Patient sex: F
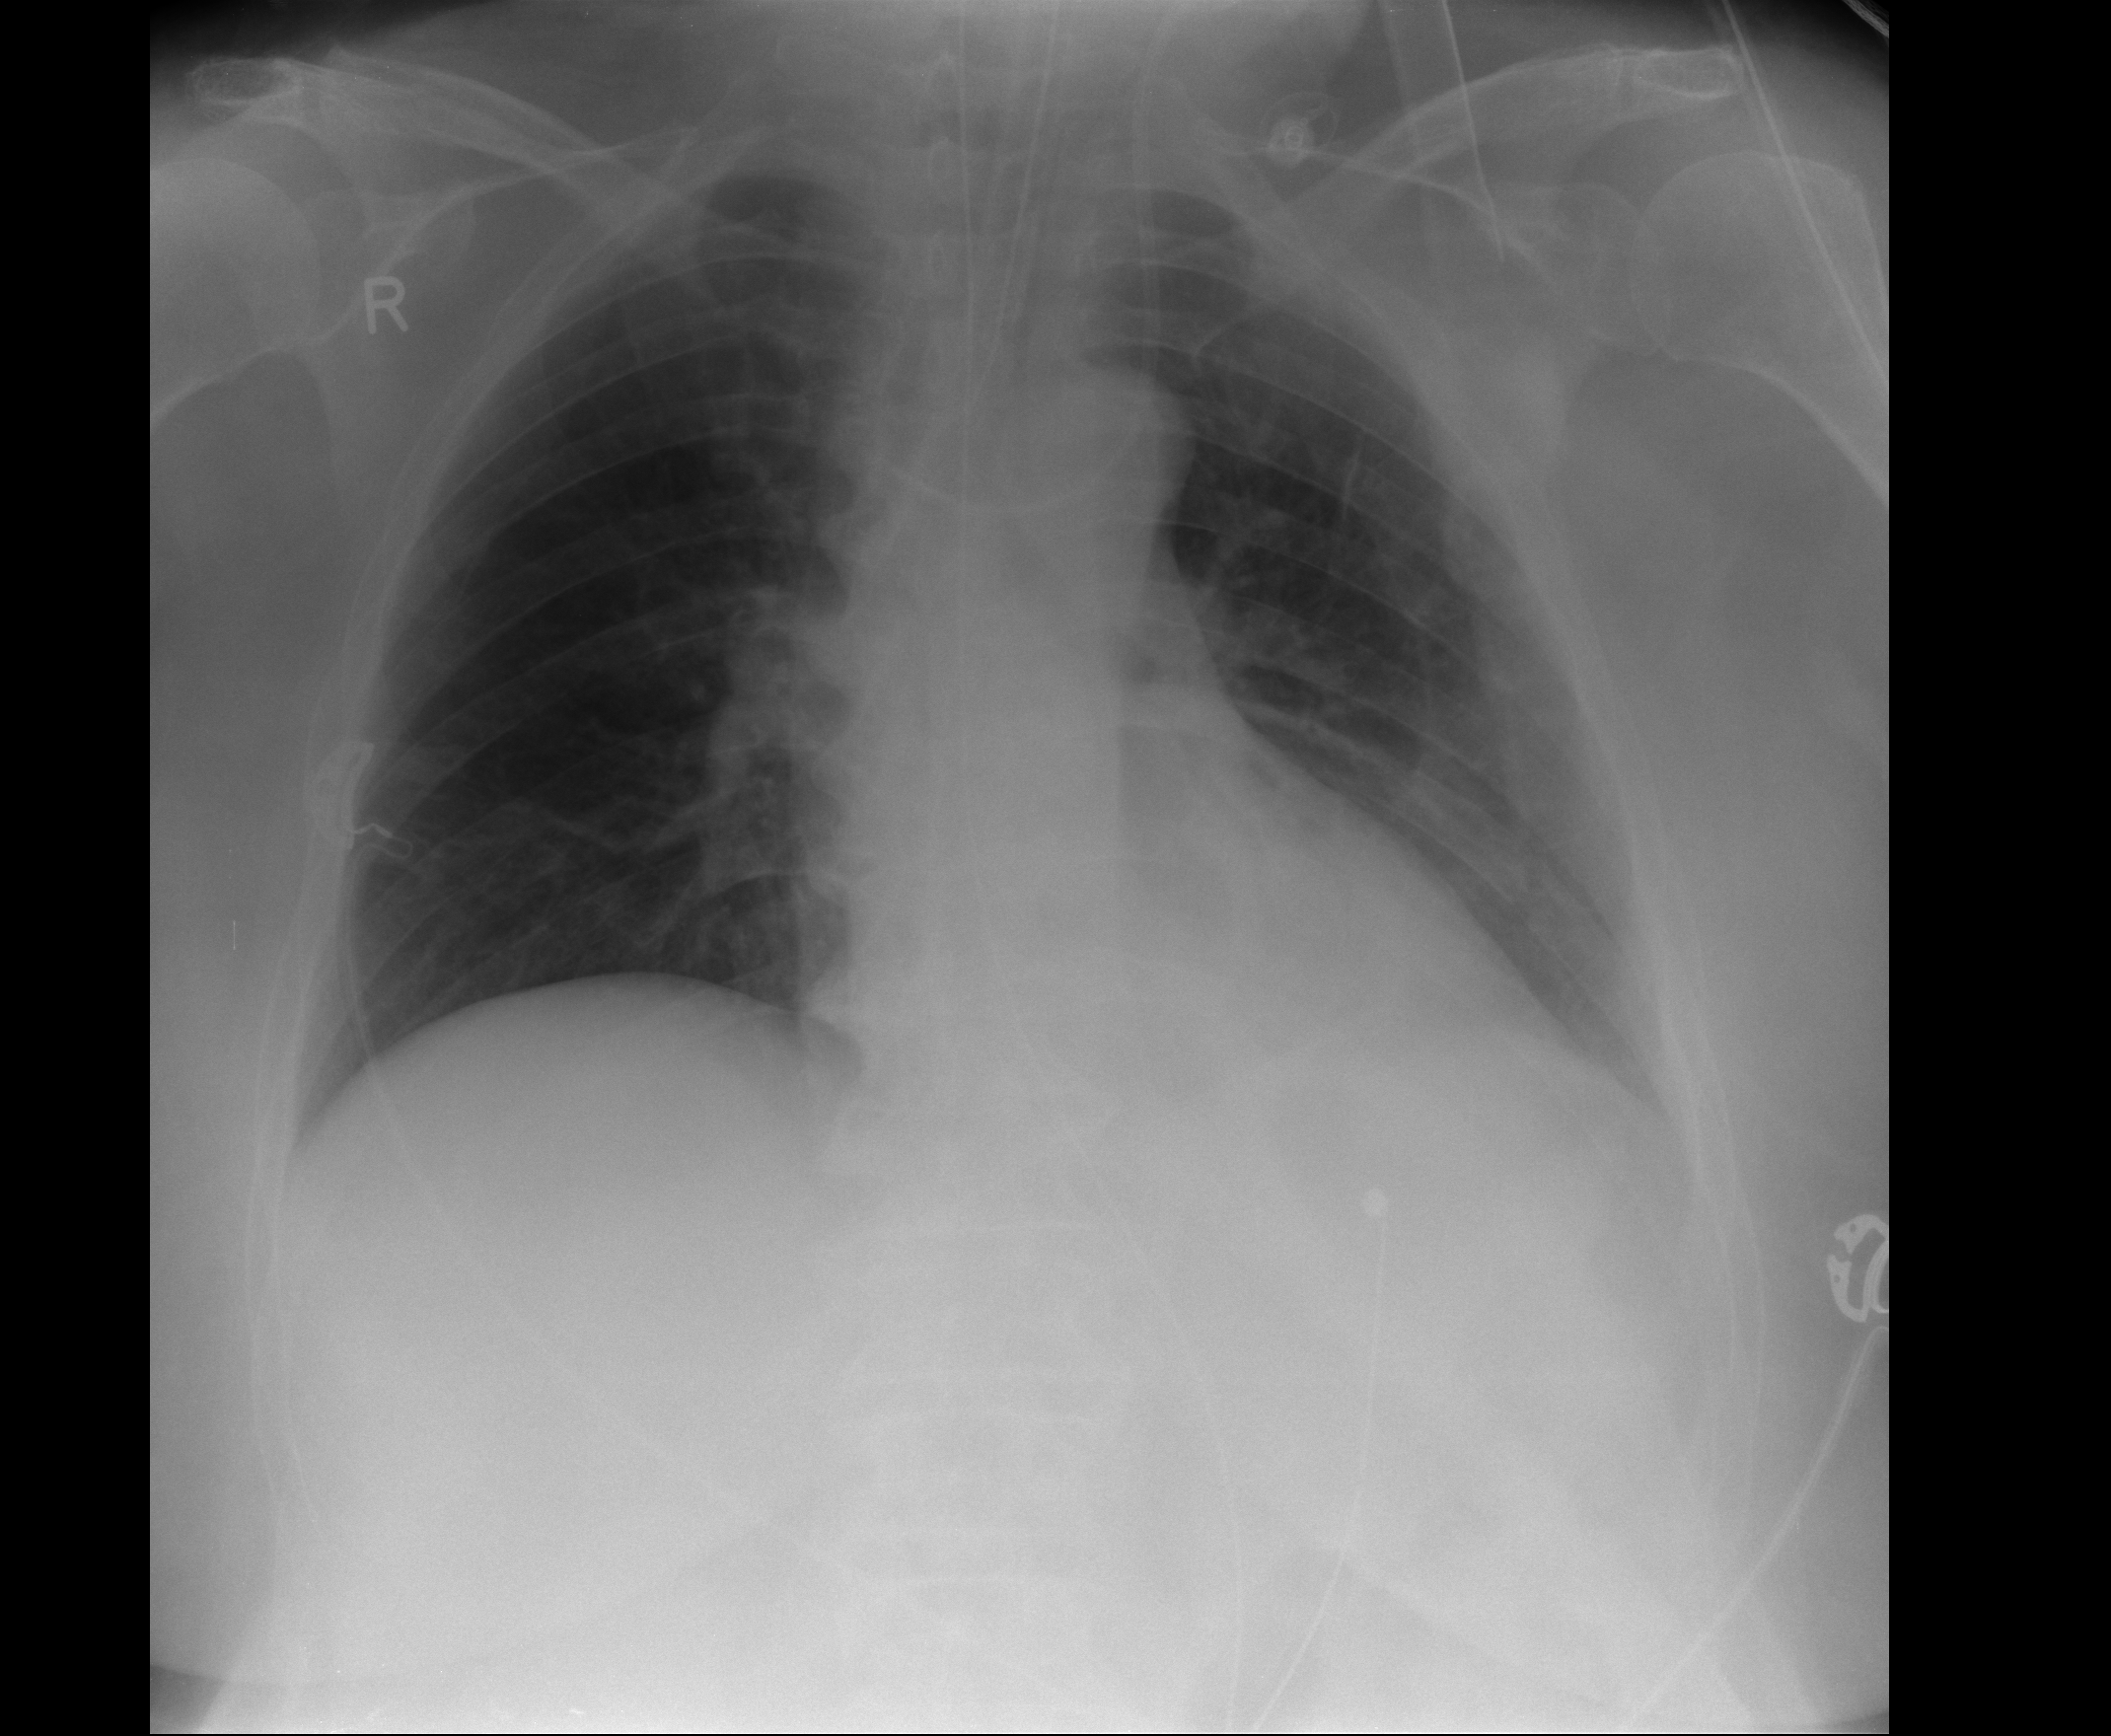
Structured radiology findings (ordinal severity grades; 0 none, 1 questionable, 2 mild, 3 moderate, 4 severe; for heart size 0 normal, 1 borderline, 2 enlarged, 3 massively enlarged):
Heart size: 0
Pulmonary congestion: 0
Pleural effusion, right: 0
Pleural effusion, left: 0
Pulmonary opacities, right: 0
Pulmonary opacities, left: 0
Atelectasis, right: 0
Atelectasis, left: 1